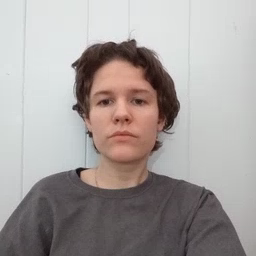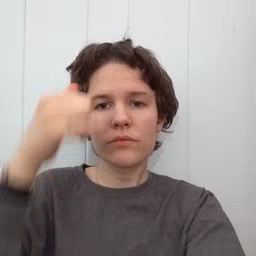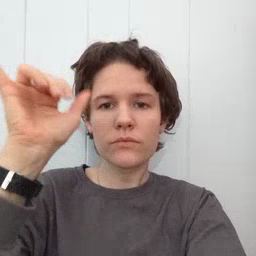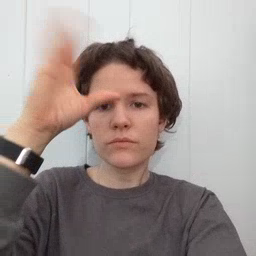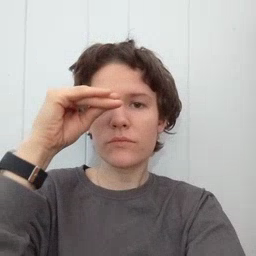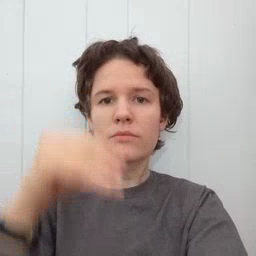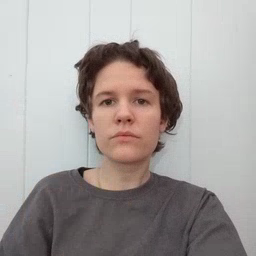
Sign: cowboy